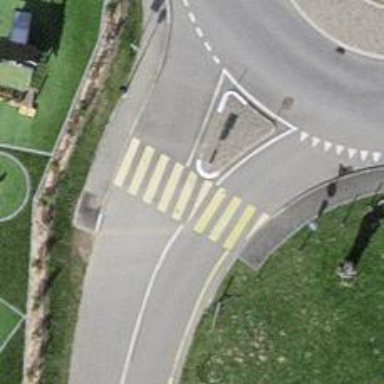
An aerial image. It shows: Zebra crossing on the road.